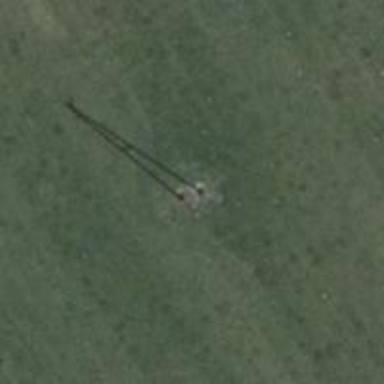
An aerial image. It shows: Power pole.